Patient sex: F
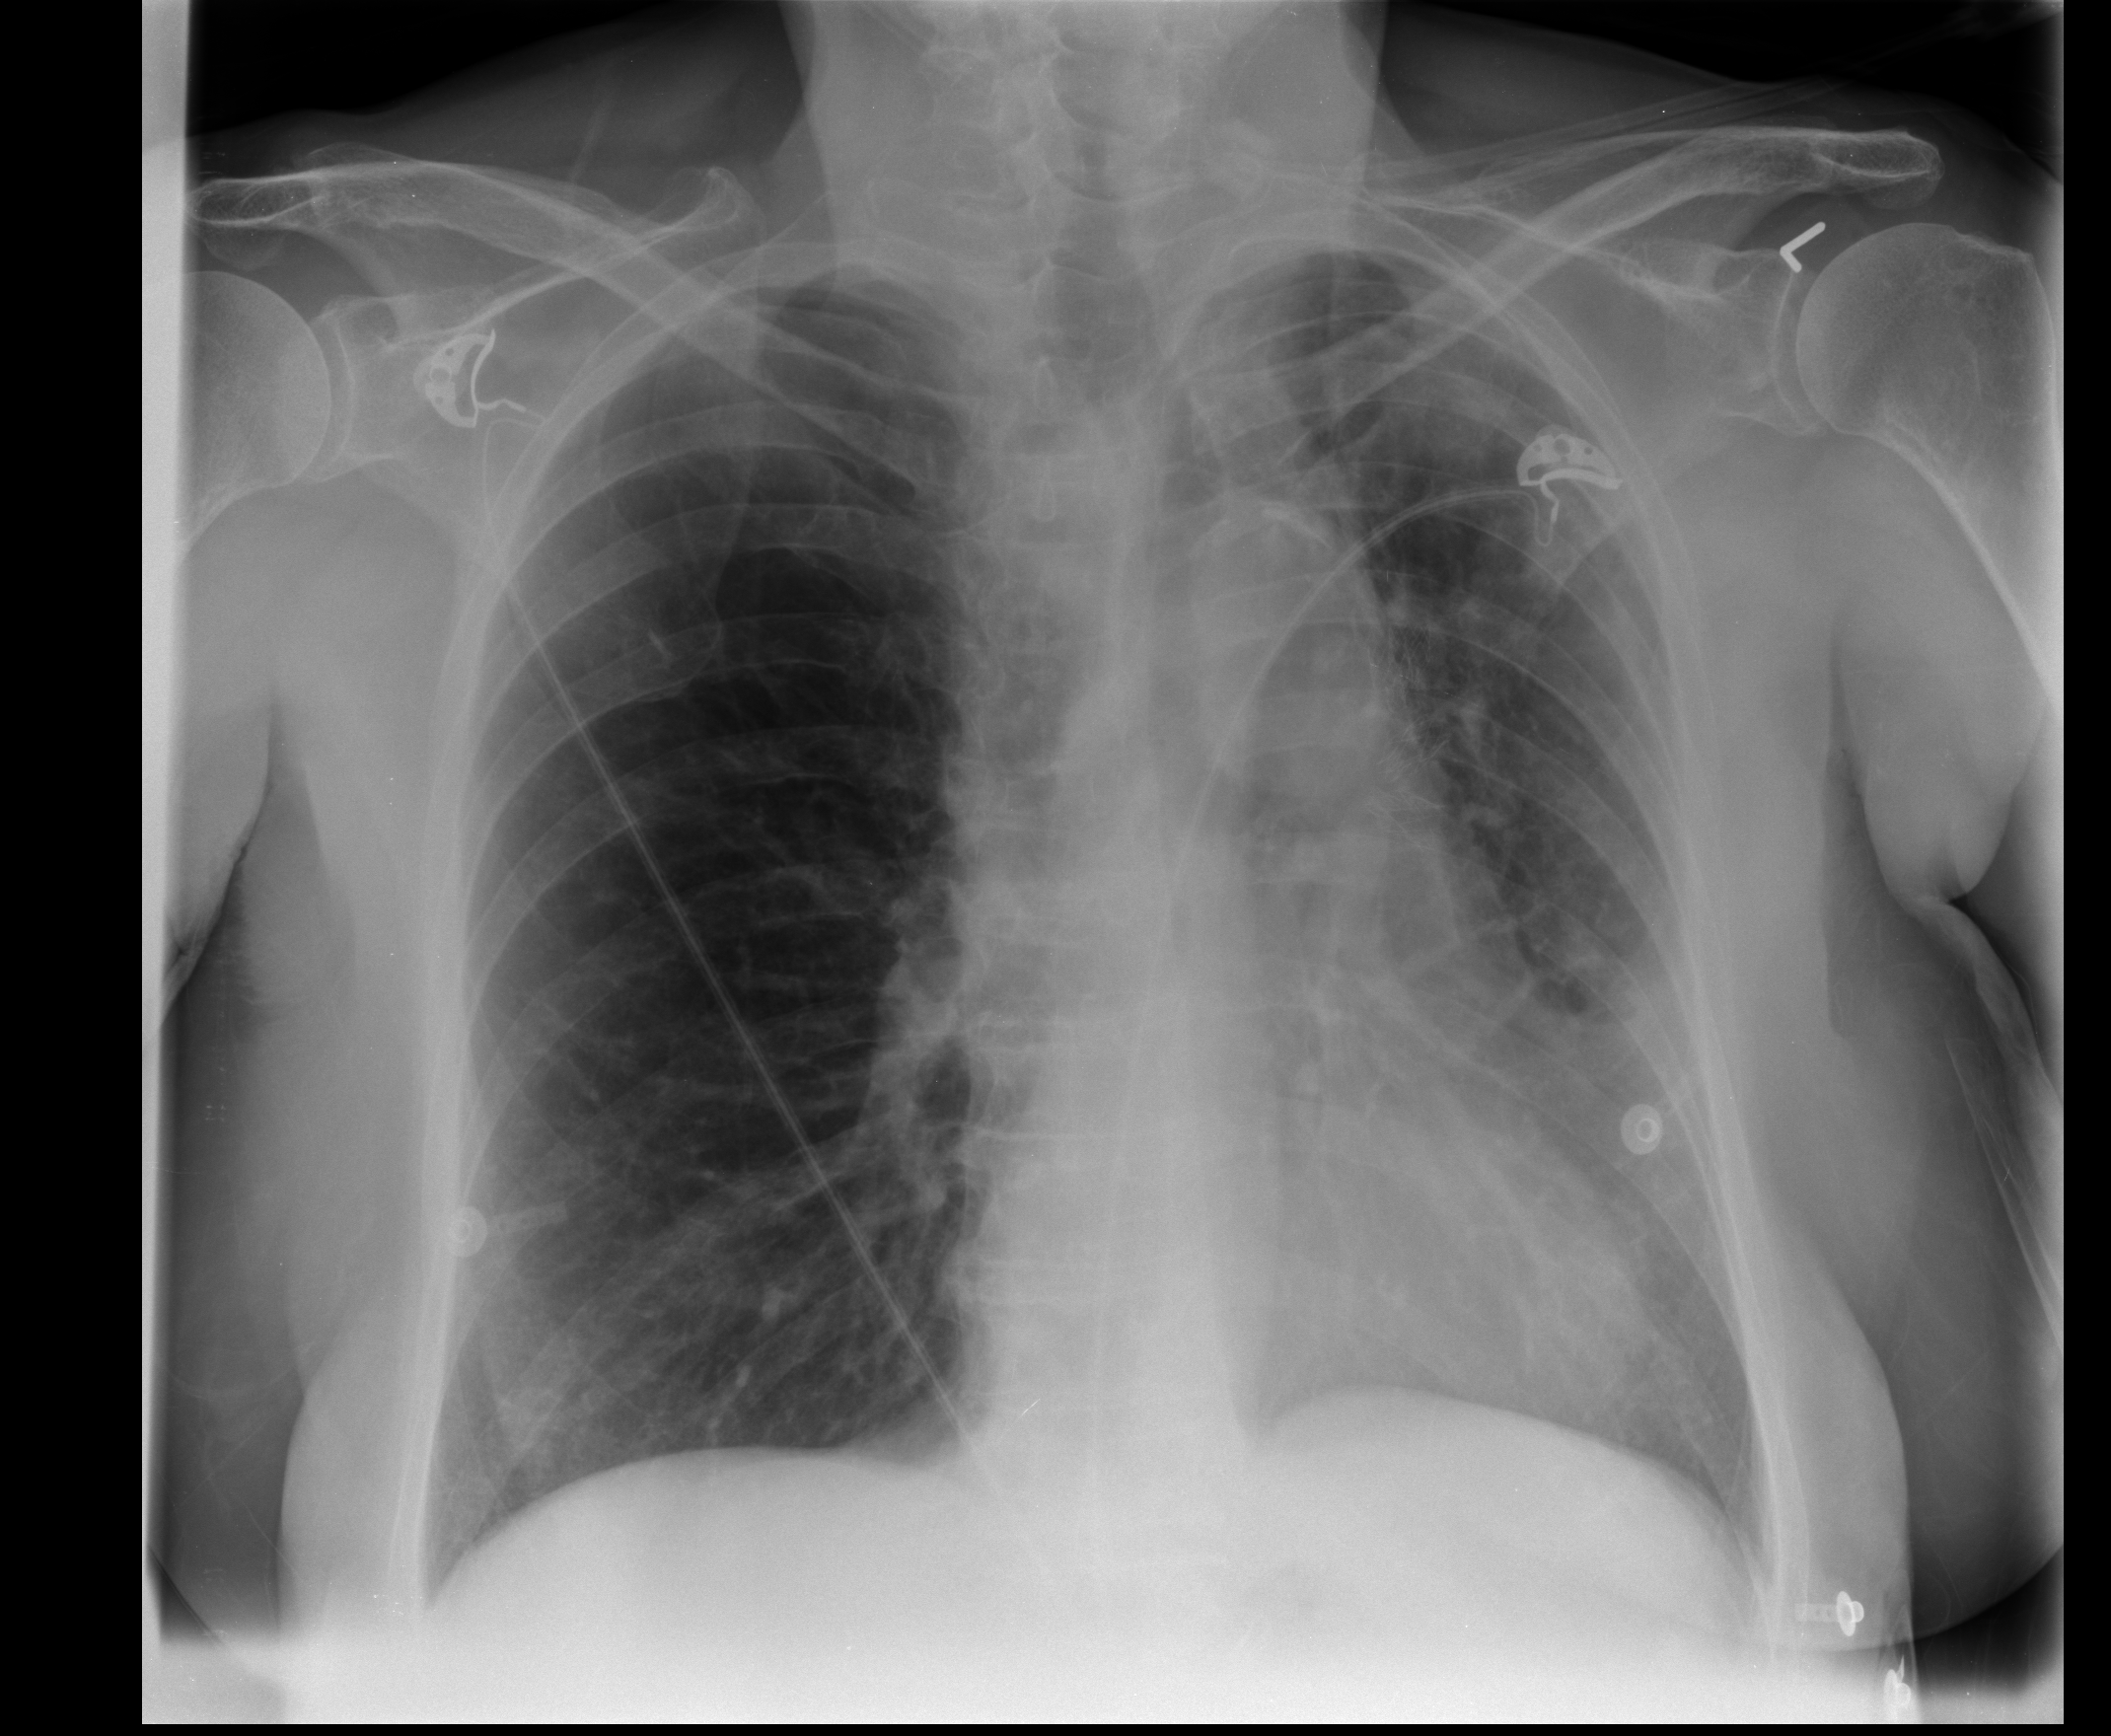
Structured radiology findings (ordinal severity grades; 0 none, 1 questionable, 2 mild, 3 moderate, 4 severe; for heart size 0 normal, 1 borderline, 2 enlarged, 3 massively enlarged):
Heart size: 2
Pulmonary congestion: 0
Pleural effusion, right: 0
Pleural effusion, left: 0
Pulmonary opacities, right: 0
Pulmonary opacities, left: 1
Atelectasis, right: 0
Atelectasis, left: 2